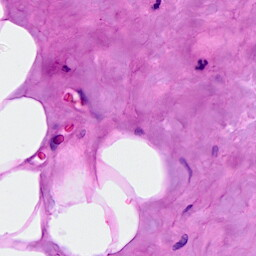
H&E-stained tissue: Breast